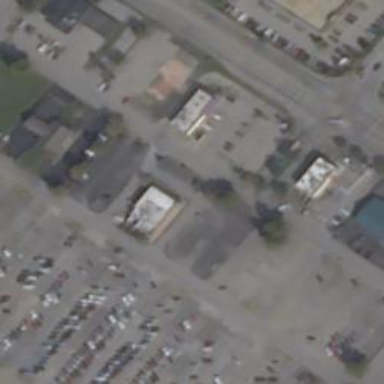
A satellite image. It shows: Parking area.